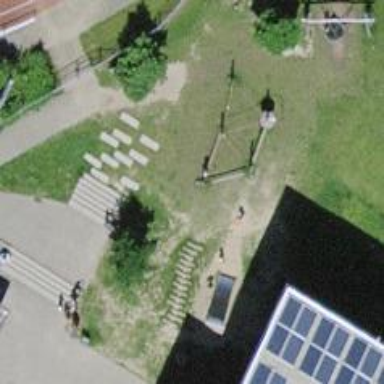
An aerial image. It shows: Playground with various play structures.